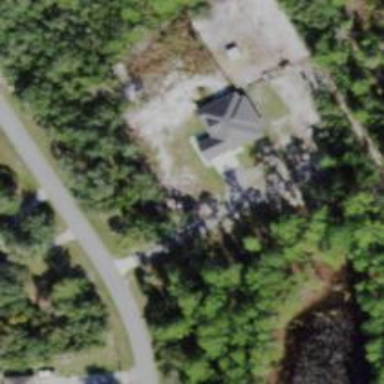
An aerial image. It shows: Driveway.